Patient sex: M
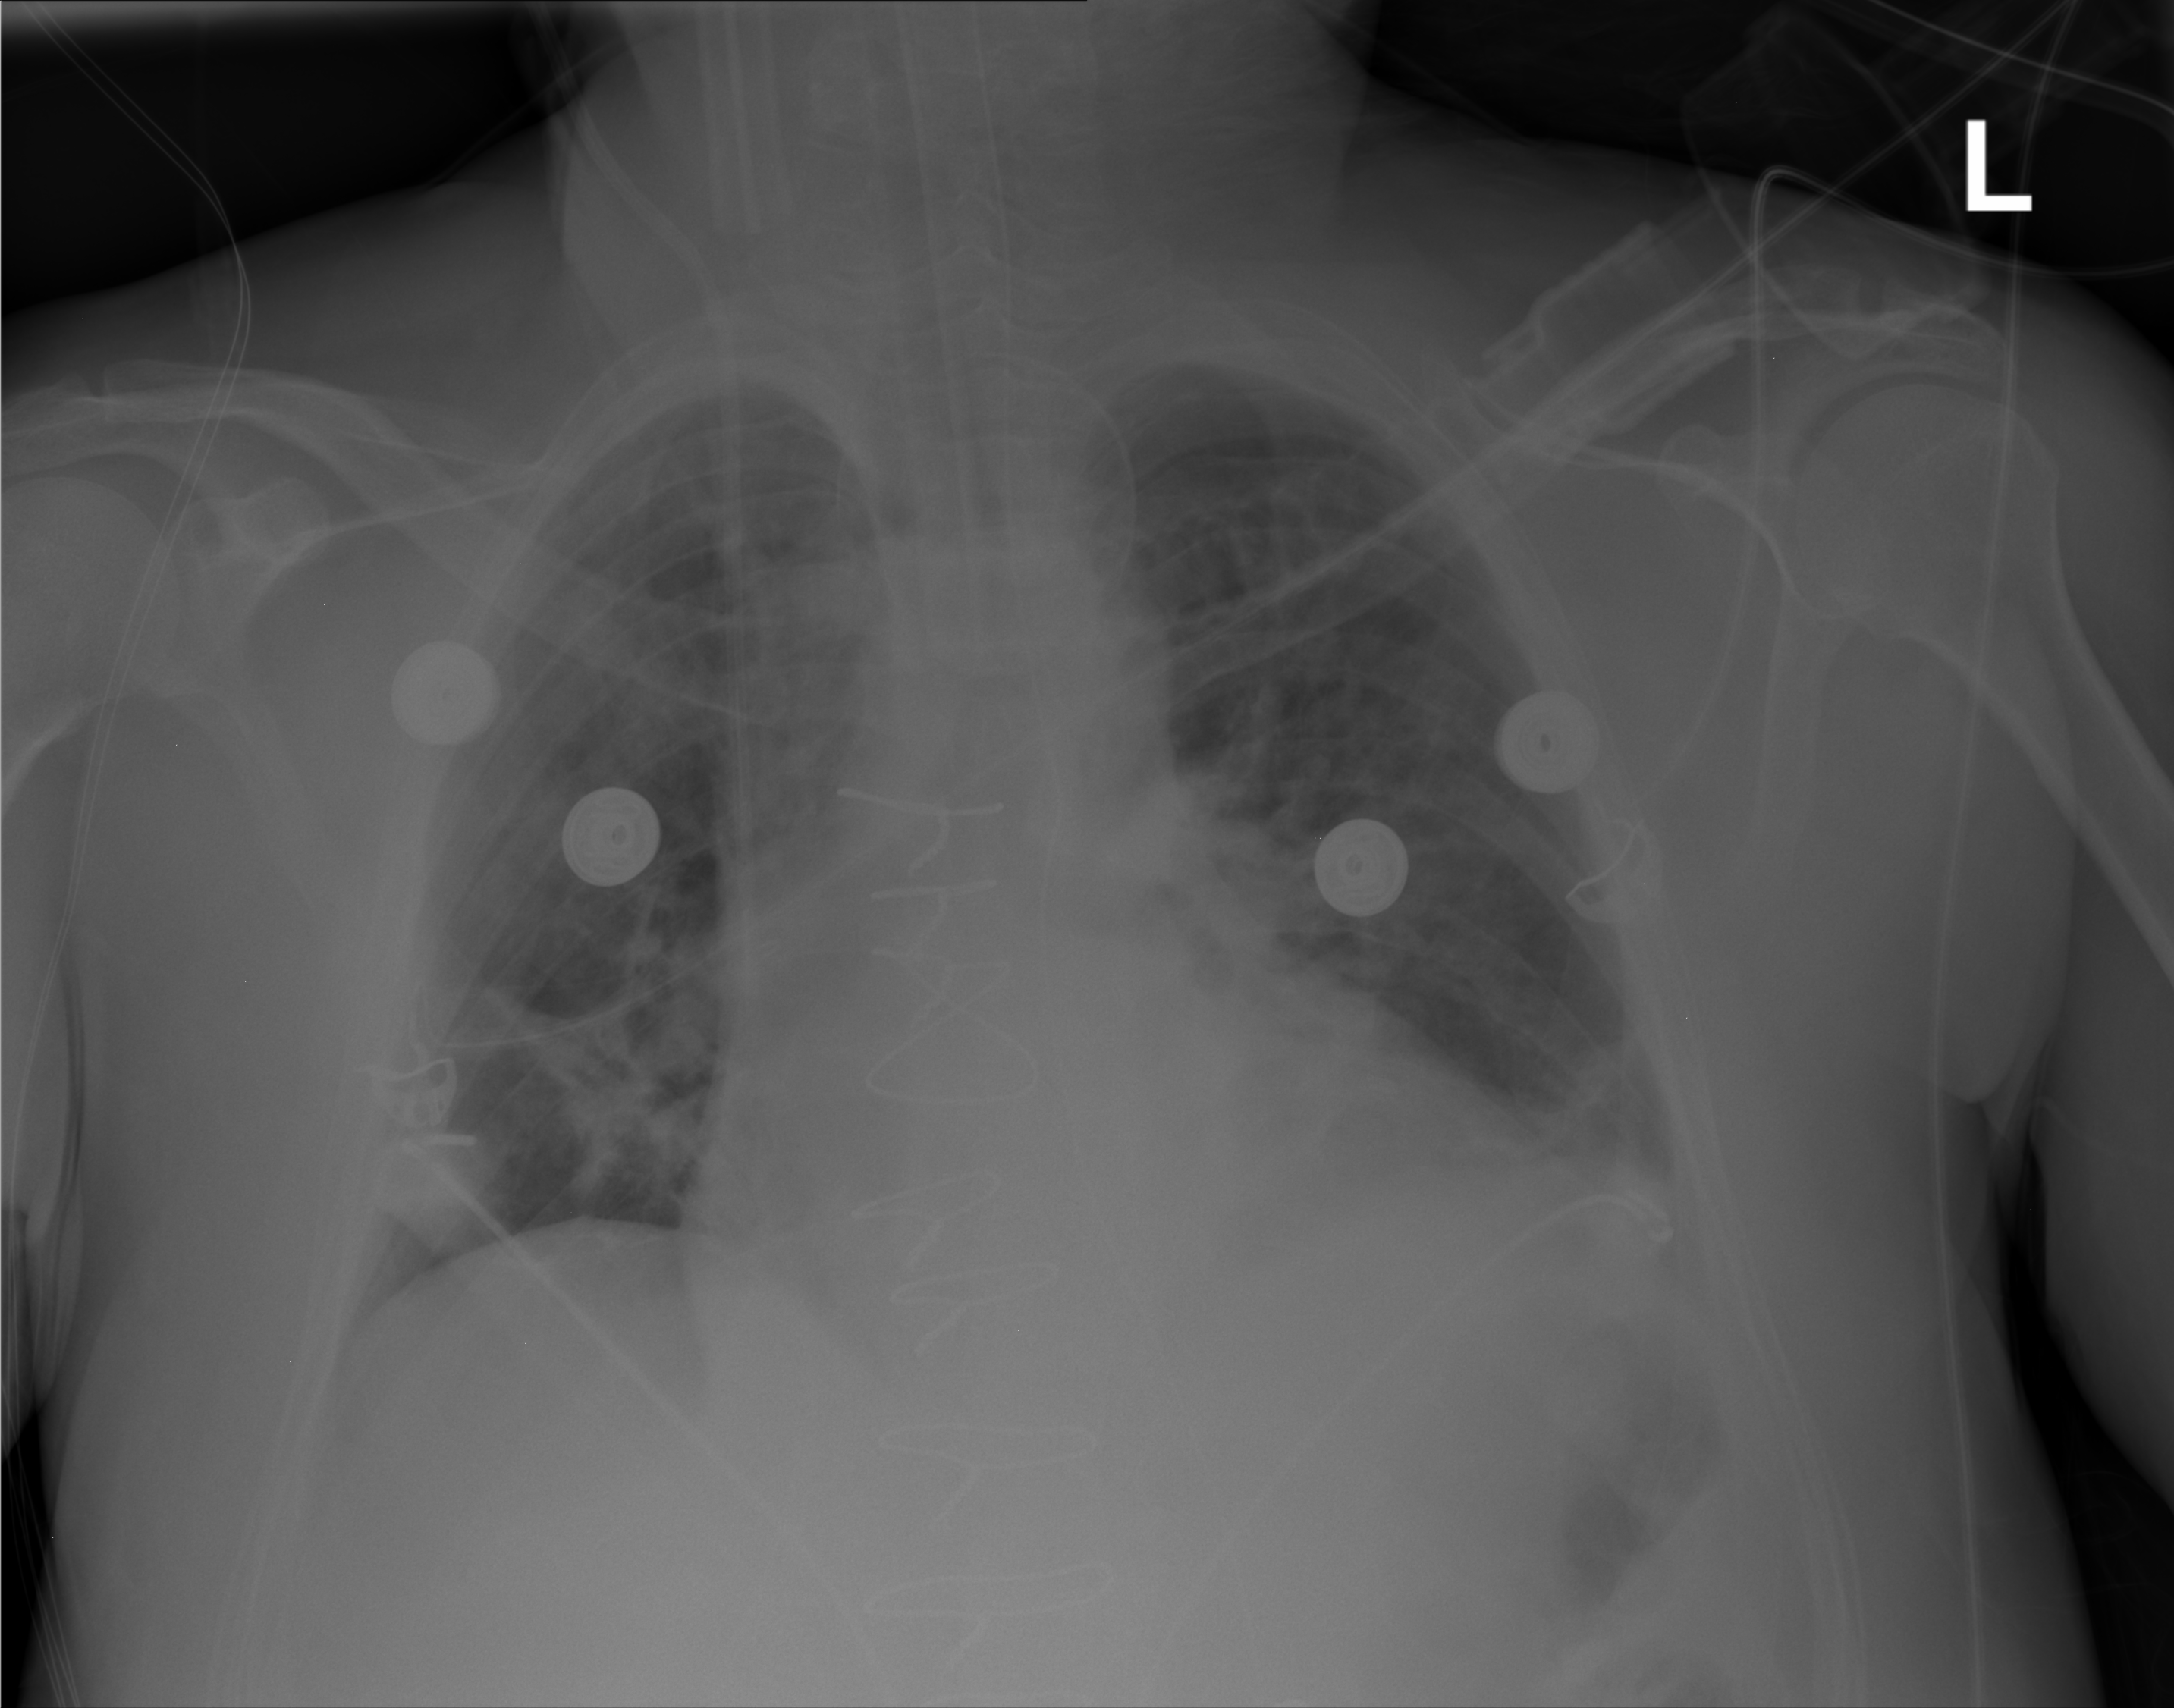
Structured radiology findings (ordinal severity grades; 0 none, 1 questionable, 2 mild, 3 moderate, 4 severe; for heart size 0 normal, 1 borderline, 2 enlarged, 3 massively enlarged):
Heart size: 2
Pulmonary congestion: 2
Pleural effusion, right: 0
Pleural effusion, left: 2
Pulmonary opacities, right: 2
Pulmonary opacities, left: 2
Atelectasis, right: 2
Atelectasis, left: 2